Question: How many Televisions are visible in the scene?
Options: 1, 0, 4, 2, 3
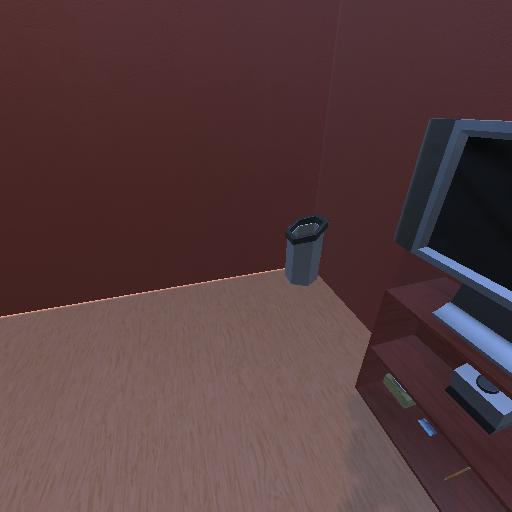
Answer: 1